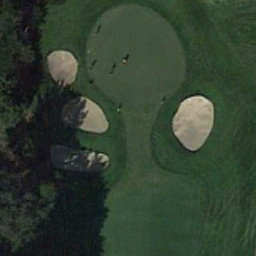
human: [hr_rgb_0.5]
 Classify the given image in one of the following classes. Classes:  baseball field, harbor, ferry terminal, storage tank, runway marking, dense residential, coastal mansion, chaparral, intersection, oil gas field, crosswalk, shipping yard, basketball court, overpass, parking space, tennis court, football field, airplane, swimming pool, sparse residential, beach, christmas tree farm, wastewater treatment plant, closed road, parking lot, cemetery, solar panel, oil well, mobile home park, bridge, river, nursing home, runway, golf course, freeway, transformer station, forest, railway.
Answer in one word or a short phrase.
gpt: golf course